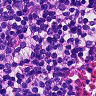
Metastatic tissue present: no